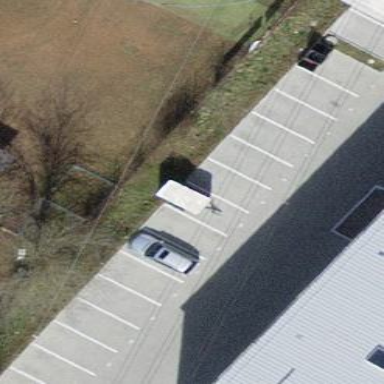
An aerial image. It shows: Parking area with surface.